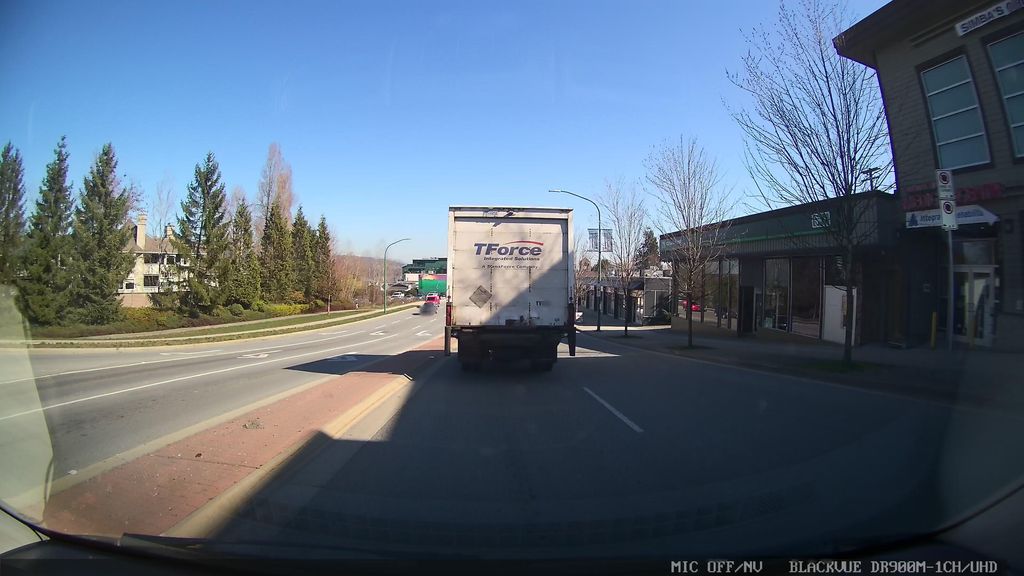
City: vancouver